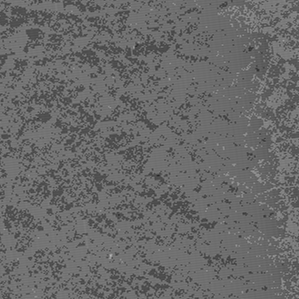
Label: frost